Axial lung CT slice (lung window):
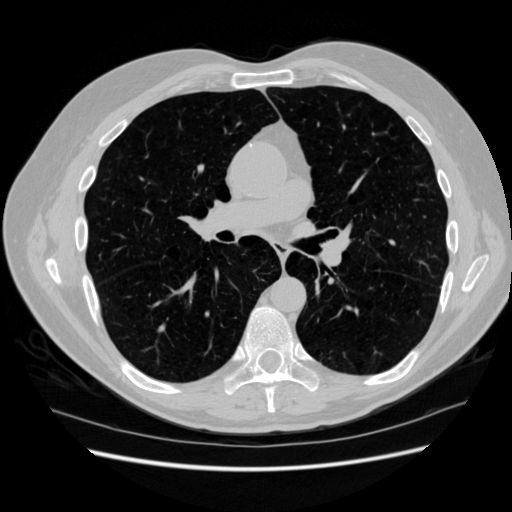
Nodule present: no